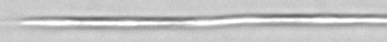
Label: Pseudo-nitzschia